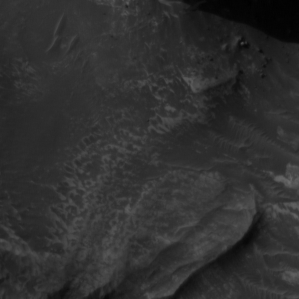
Label: non_frost